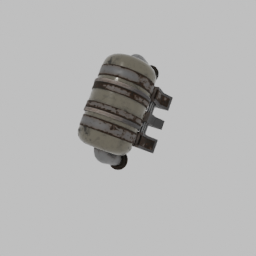
Label: tools